Field crop: maize
Growth stage: 2
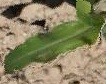
Species: maize